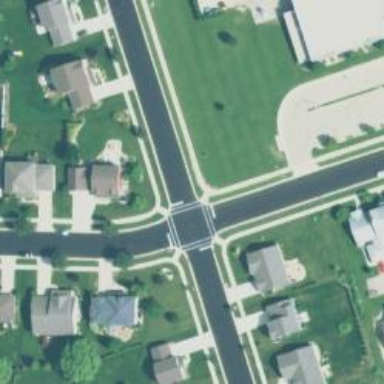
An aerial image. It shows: Crossing on the road.